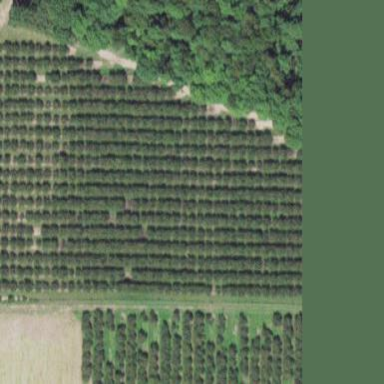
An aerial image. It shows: Orchard.